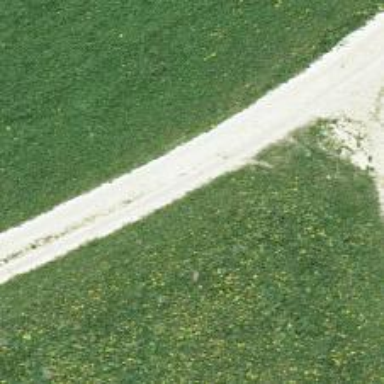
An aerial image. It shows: Compacted track road with grade3 tracktype.